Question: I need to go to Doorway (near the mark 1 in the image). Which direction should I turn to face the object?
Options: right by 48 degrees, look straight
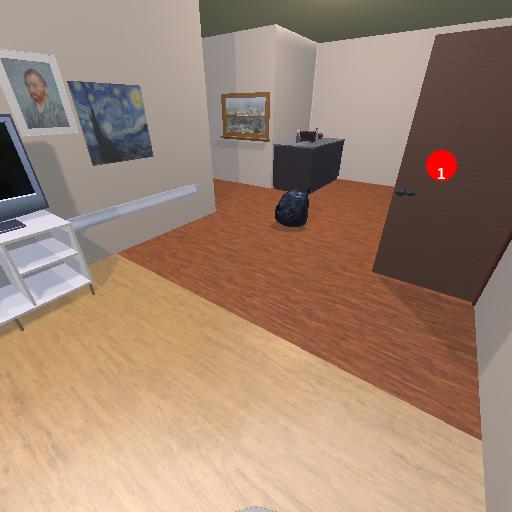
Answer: right by 48 degrees